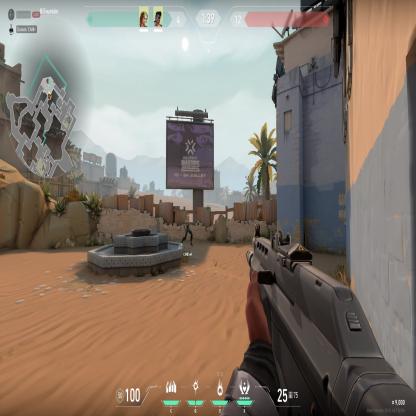
Label: teammate